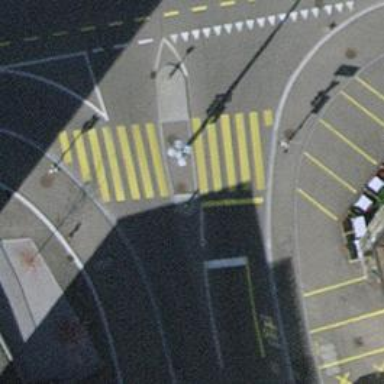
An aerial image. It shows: Asphalt footway with crossing controlled by traffic signals.